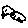
Label: bird